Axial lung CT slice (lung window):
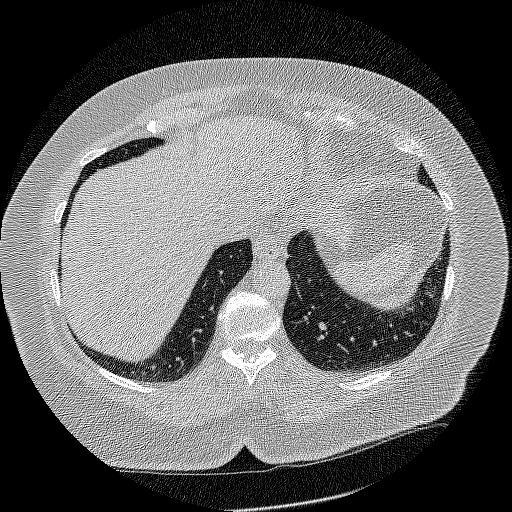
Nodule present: no